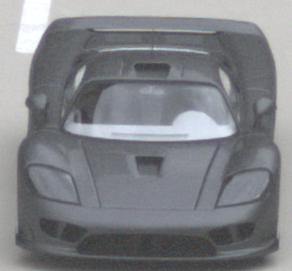
Make: Saleen
Model: S7
Detailed model: -
Model produced from: 2000
Model produced until: 2008
Doors: 2
Color: gray
Road condition: dry road
Daytime: morning or afternoon
Contrast: low contrast